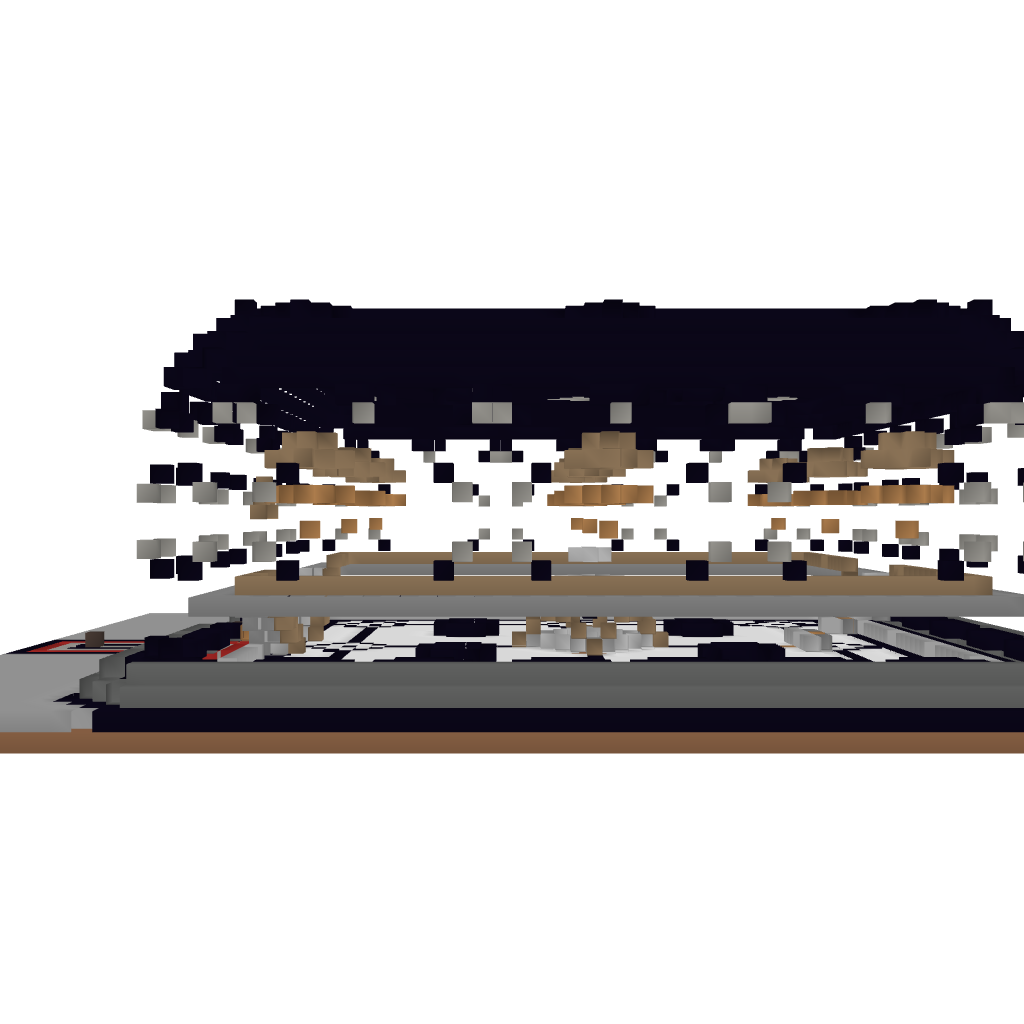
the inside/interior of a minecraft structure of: Meeting Hall